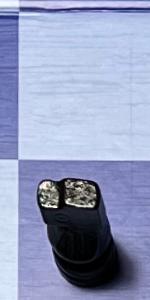
Label: Knight_Black